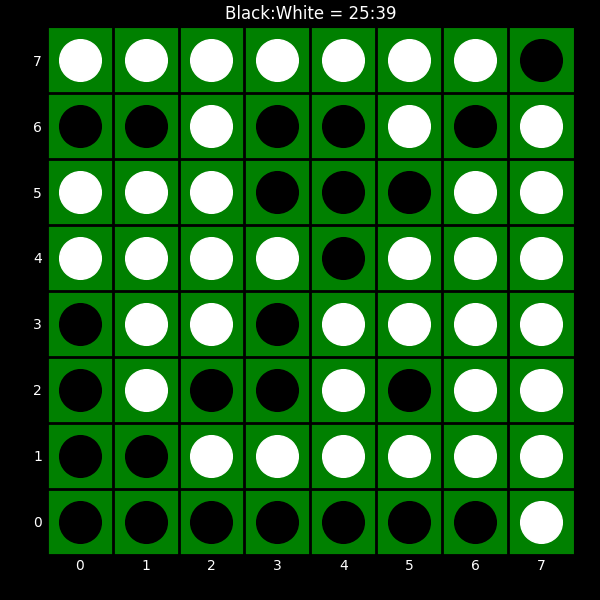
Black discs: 25
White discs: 39